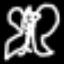
Label: angel